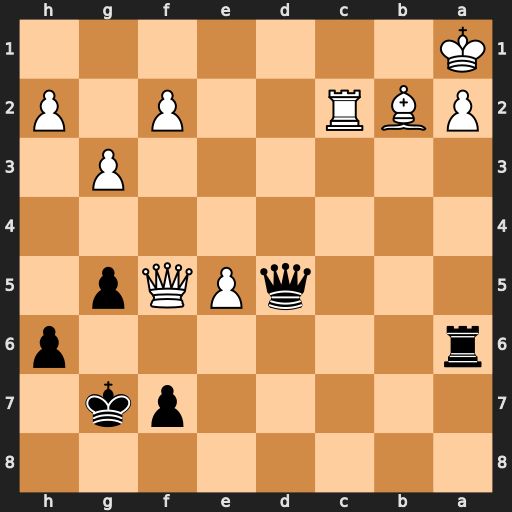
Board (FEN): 8/5pk1/r6p/3qPQp1/8/6P1/PBR2P1P/K7
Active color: b
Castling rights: -
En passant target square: -
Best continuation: Qxa2#